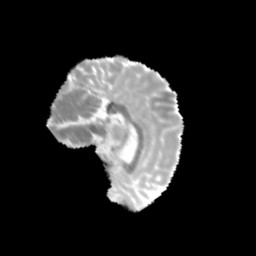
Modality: MD
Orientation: sagittal
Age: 10
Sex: female
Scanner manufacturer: siemens
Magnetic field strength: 3 T
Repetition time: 3.8 s
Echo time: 0.07 s